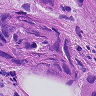
Metastatic tissue present: yes